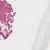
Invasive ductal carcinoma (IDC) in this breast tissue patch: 0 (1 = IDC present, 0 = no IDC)